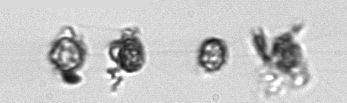
Label: Thalassiosira_TAG_external_detritus